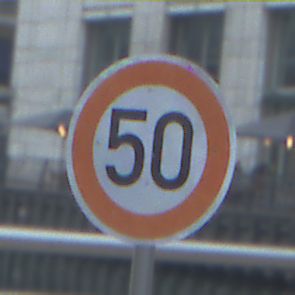
Verkehrszeichen: Geschwindigkeit50
Umgebung: Outdoor, Urban
Tageszeit: MorningAfternoon
Wetter: PartlyCloudy
Licht: Natural
Jahreszeit: NotSpecified
Kontrast: LowContrast